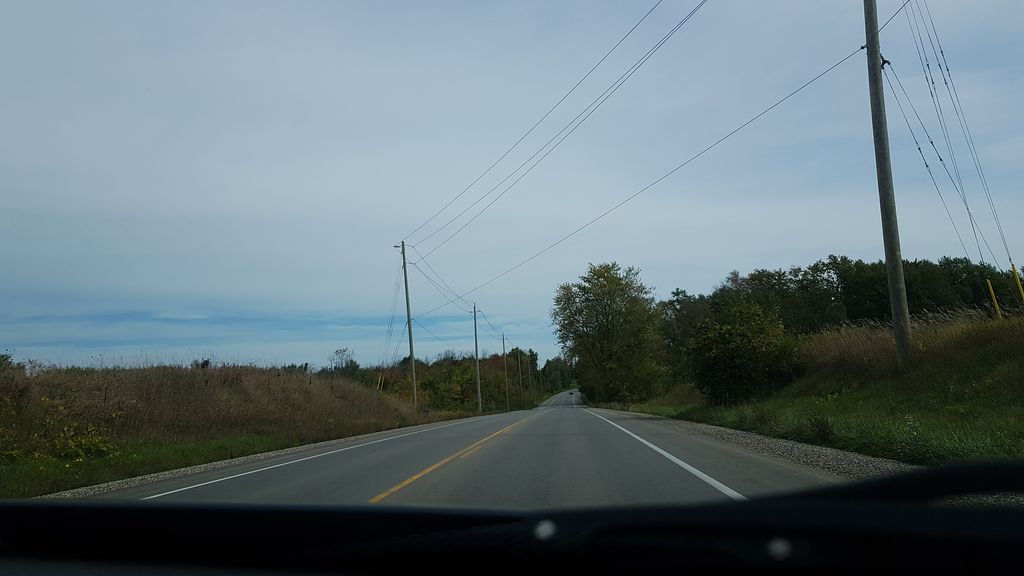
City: kitchener-waterloo